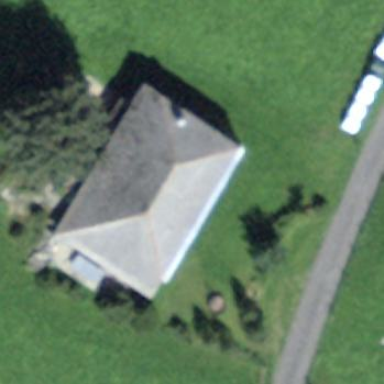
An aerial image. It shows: Cabin is depicted in the image.